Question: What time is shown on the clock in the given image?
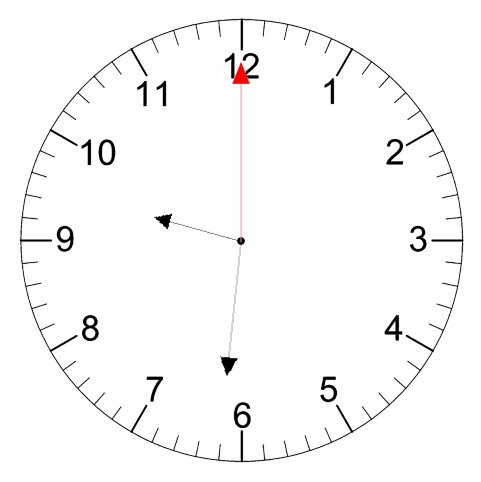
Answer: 09:31:00